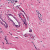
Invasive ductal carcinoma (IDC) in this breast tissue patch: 0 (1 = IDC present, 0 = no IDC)